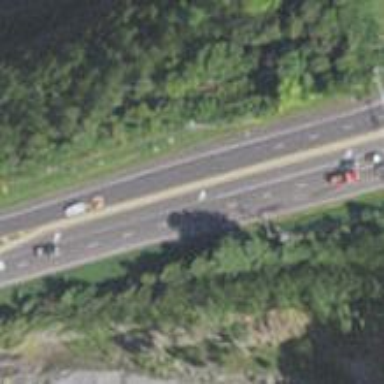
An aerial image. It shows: Asphalt road classified as primary highway with expressway characteristics.